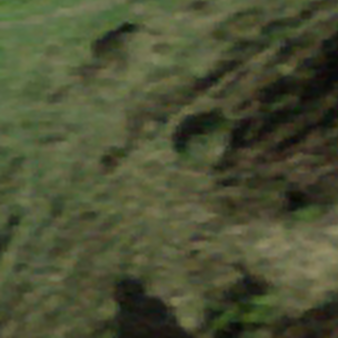
Label: other